Field crop: maize
Growth stage: 2
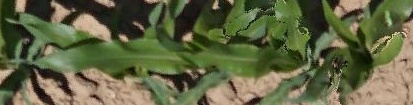
Species: maize